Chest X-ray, PA view. Patient: 37 years old, sex M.
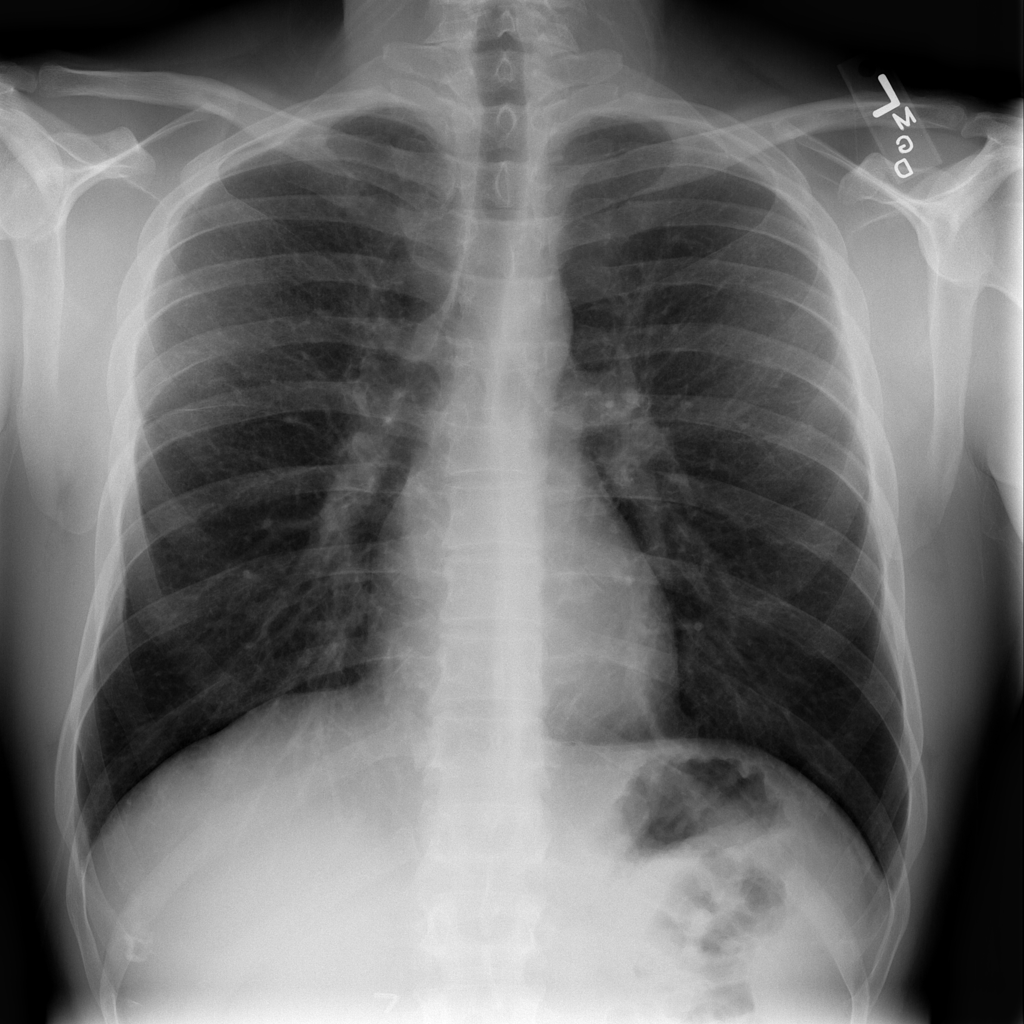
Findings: Infiltration